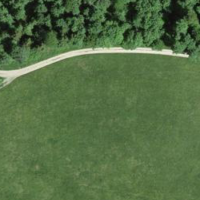
EUNIS habitat code: 24
Species observed at this site:
Galeopsis tetrahit
Campanula glomerata
Cirsium arvense